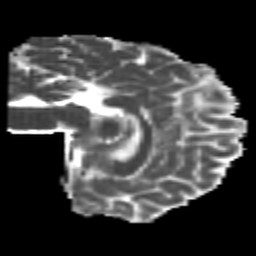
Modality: MD
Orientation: sagittal
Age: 22
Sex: female
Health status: healthy
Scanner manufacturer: philips
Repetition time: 7.385 s
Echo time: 0.08599 s